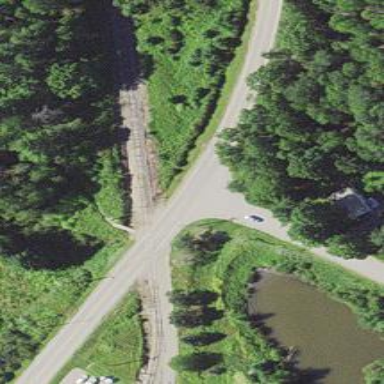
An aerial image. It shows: Railway level crossing.